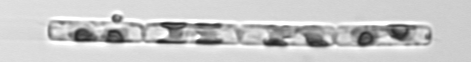
Label: Guinardia_delicatula